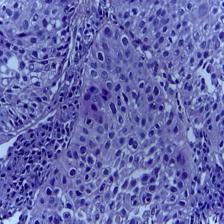
Diagnosis: OSCC